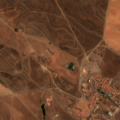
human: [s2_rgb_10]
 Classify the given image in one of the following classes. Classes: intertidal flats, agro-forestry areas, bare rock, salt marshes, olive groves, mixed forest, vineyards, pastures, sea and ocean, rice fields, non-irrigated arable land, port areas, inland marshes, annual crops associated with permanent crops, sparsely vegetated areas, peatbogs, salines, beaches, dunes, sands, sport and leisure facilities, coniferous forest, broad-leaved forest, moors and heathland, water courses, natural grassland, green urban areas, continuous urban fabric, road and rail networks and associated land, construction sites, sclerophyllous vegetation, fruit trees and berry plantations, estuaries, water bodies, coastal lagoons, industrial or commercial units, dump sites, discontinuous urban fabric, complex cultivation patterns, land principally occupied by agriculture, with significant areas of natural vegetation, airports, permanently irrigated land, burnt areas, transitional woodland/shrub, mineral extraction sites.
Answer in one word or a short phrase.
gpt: discontinuous urban fabric, non-irrigated arable land, transitional woodland/shrub